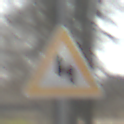
Verkehrszeichen: DoppelkurveZunaechstLinks
Umgebung: Outdoor, Suburban
Tageszeit: MorningAfternoon
Wetter: PartlyCloudy
Licht: Natural
Jahreszeit: NotSpecified
Kontrast: HighContrast